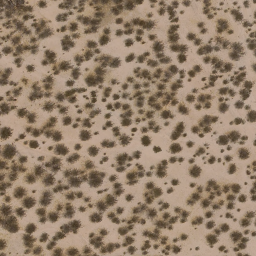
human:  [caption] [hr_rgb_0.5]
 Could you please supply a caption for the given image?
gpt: Lots of plants scattered in the loess ground. .

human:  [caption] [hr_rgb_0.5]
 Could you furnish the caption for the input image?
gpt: Lots of plants scattered on the ground. .

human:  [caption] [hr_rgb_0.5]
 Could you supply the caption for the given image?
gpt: This is a chaparral .

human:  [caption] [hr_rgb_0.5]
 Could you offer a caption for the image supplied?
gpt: There are some grey plants scattered on the ground .

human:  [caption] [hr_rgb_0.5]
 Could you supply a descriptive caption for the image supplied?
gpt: Some grey plants are scattered in the loess ground .